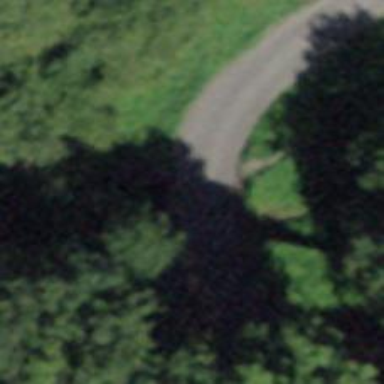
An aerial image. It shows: Unclassified road on asphalt surface with bridge.